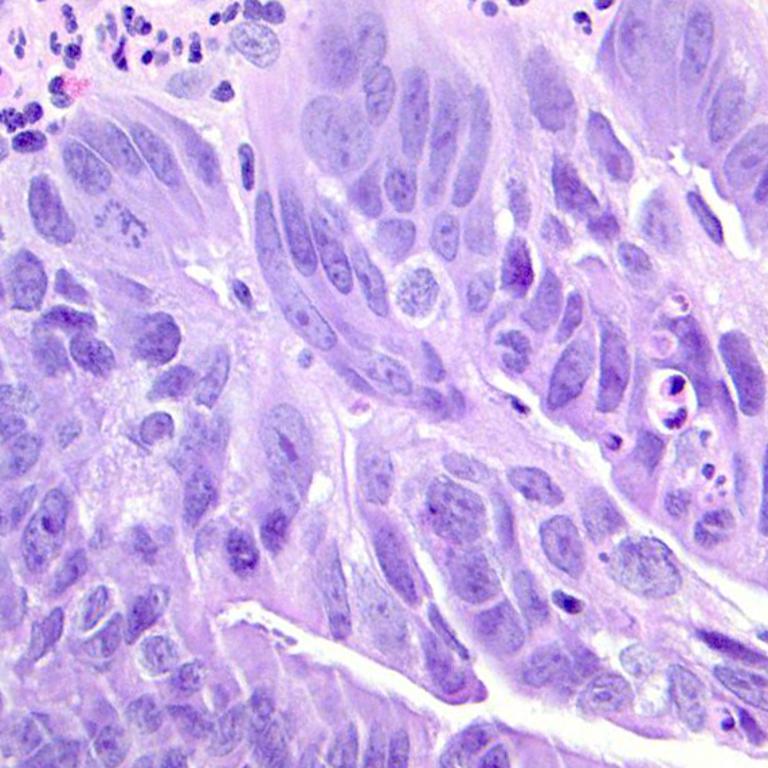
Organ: colon
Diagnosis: adenocarcinomas